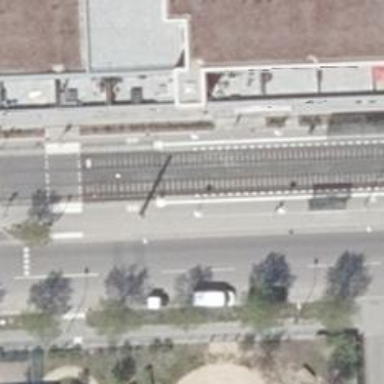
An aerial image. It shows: Railway signal.